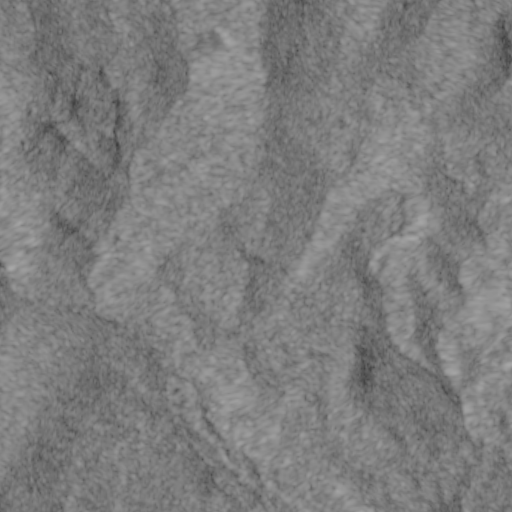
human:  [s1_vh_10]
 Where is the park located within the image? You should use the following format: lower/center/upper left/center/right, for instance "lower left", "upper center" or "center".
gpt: The park is located in the upper of the image.
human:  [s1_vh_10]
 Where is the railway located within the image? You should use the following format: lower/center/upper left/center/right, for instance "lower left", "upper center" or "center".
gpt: The railway is located in the upper of the image.
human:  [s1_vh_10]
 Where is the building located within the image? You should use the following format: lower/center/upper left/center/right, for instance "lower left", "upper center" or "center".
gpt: The building is located in the lower left of the image.
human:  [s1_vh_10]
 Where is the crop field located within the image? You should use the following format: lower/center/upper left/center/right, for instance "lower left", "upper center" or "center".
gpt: There is no crop field in the image.

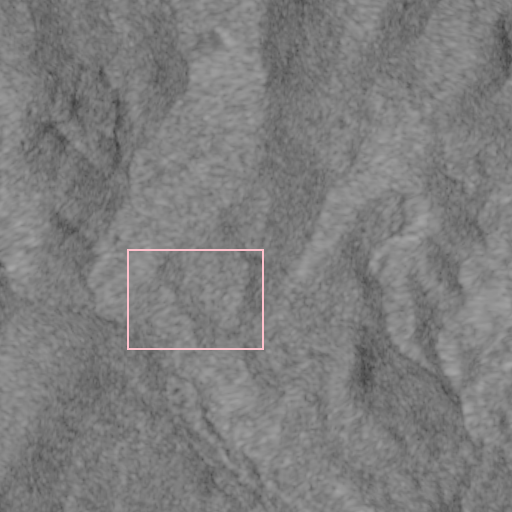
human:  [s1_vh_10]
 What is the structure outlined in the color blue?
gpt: There is no blue outline.
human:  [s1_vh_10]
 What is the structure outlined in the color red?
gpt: There is no structure outlined in red.